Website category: phone
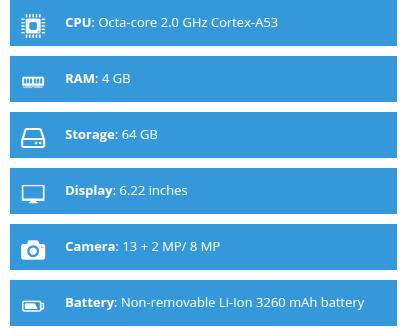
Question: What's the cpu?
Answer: Octa-core 2.0 GHz Cortex-A53

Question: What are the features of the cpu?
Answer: Octa-core 2.0 GHz Cortex-A53

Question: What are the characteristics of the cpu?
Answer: Octa-core 2.0 GHz Cortex-A53

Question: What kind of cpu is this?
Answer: Octa-core 2.0 GHz Cortex-A53

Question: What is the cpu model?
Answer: Octa-core 2.0 GHz Cortex-A53

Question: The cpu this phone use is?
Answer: Octa-core 2.0 GHz Cortex-A53

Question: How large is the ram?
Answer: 4 GB

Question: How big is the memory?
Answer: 4 GB

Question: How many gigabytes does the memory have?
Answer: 4 GB

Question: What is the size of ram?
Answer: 4 GB

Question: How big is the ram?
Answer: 4 GB

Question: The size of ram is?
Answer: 4 GB

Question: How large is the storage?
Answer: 64 GB

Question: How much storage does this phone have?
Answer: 64 GB

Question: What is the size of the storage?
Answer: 64 GB

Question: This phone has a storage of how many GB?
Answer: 64 GB

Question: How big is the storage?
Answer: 64 GB

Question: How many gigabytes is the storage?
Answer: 64 GB

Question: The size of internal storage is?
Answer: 64 GB

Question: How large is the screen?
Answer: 6.22 inches

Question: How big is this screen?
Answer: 6.22 inches

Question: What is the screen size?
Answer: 6.22 inches

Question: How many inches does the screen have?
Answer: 6.22 inches

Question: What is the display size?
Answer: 6.22 inches

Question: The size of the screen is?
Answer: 6.22 inches

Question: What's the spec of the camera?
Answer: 13 + 2 MP/ 8 MP

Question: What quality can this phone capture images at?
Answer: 13 + 2 MP/ 8 MP

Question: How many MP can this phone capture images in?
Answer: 13 + 2 MP/ 8 MP

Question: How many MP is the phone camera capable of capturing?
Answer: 13 + 2 MP/ 8 MP

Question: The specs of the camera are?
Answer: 13 + 2 MP/ 8 MP

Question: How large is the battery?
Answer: Non-removable Li-Ion 3260 mAh battery

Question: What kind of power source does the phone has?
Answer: Non-removable Li-Ion 3260 mAh battery

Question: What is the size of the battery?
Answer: Non-removable Li-Ion 3260 mAh battery

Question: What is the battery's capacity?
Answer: Non-removable Li-Ion 3260 mAh battery

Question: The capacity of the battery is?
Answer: Non-removable Li-Ion 3260 mAh battery